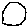
Label: circle